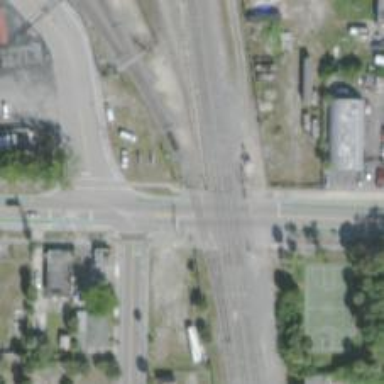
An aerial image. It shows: Railway crossing.